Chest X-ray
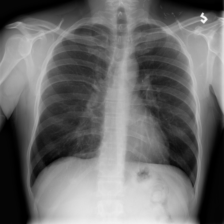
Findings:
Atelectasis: negative
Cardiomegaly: negative
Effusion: negative
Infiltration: negative
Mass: negative
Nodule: negative
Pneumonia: negative
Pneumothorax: negative
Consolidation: negative
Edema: negative
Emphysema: negative
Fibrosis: negative
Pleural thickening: negative
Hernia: negative